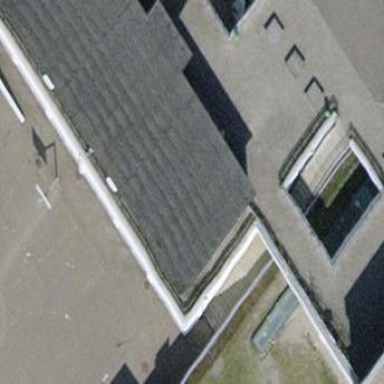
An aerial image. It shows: School building.